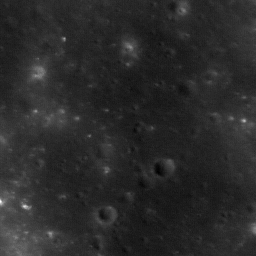
Host type: background_regolith
Lunar coordinates: latitude nan, longitude nan